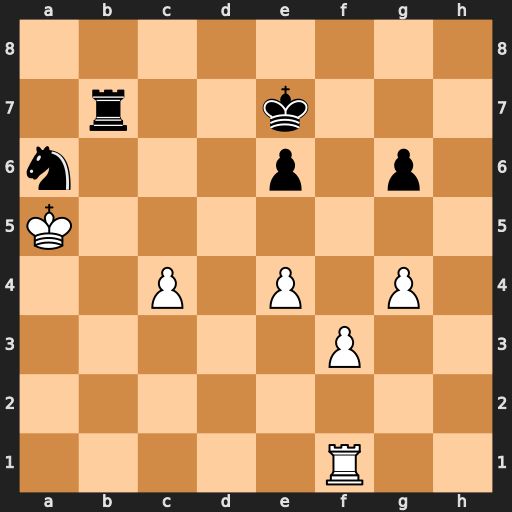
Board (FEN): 8/1r2k3/n3p1p1/K7/2P1P1P1/5P2/8/5R2
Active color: w
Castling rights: -
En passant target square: -
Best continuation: Kxa6 Rb4 c5 Kd7 Rd1+ Kc6 Rd6+ Kxc5 Rxe6